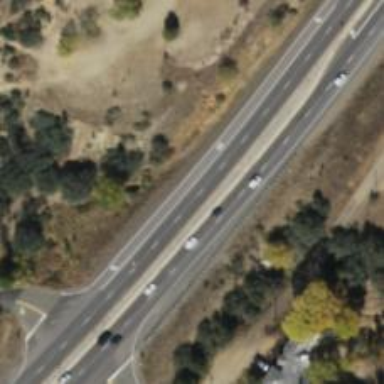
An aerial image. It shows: Asphalt road classified as primary highway with expressway characteristics.